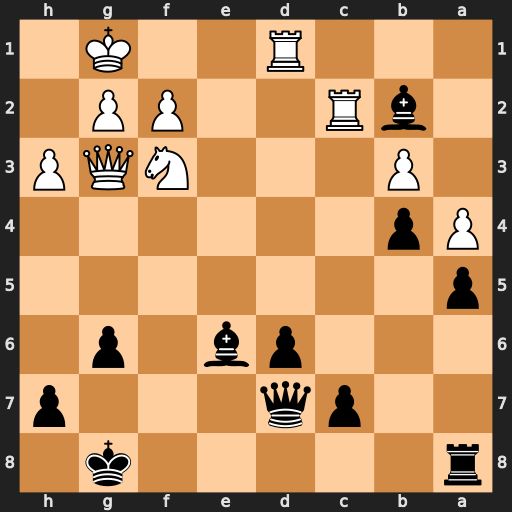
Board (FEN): r5k1/2pq3p/3pb1p1/p7/Pp6/1P3NQP/1bR2PP1/3R2K1
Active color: b
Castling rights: -
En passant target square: -
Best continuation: Bxb3 Rxb2 Bxd1